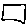
Label: square